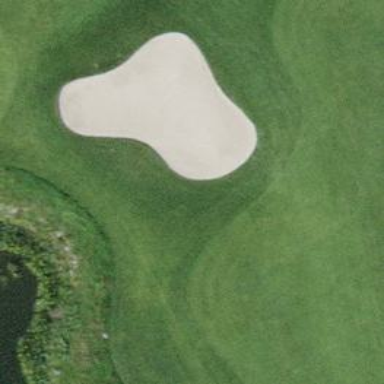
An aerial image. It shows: Bunker on golf course.